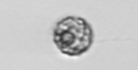
Label: coccolithophorid